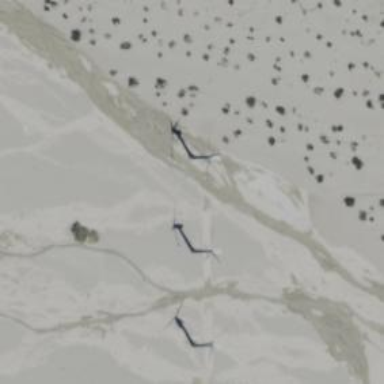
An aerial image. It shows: Wind turbine generating electricity through horizontal axis method. The source of the generator is wind.